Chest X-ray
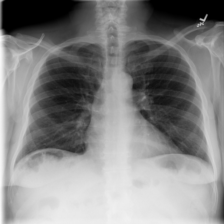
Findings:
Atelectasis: negative
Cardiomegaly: negative
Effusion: negative
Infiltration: negative
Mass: negative
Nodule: negative
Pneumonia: negative
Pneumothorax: negative
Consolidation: negative
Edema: negative
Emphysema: negative
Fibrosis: negative
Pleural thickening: negative
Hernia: negative